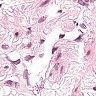
Metastatic tissue present: no